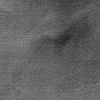
Atmospheric dust classification: not_dusty